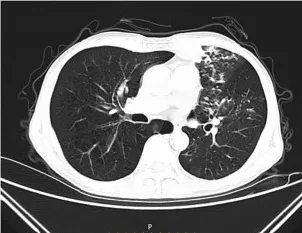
Chest CT on 05 March 2022. (B) Multiple small nodules and small patchy high-density shadows in the lower lobe of the left lung.
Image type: radiology (ct)